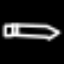
Label: pencil